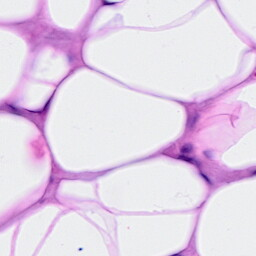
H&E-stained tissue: Breast